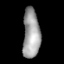
Tissue: lung
Cell type: Others
Senescence score: 0.1783
Nuclear area (px): 821
Mean DAPI intensity: 160.023